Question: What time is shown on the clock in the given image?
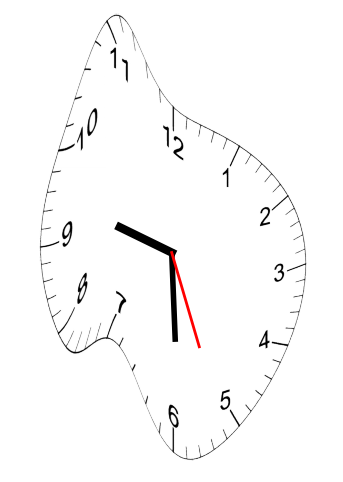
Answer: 09:29:26